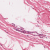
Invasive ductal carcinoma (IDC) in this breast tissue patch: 0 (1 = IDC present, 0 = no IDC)